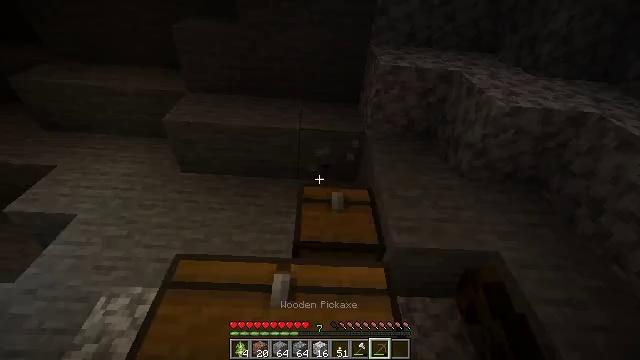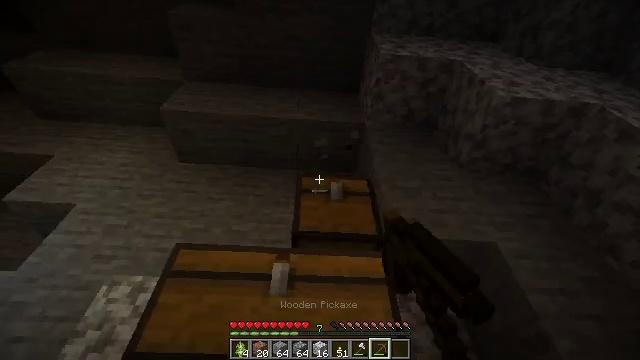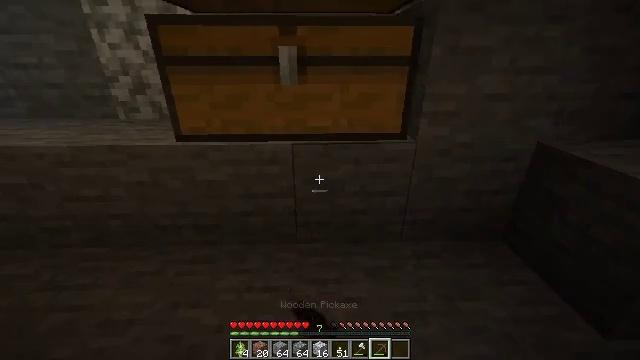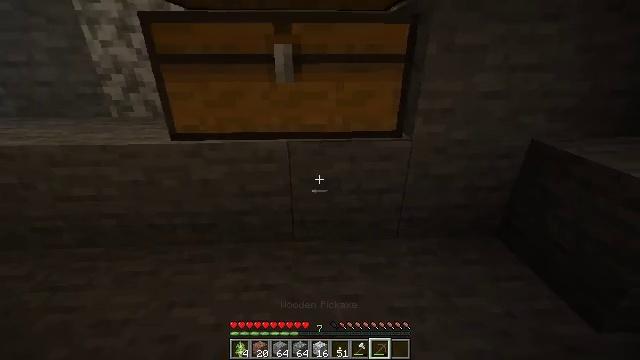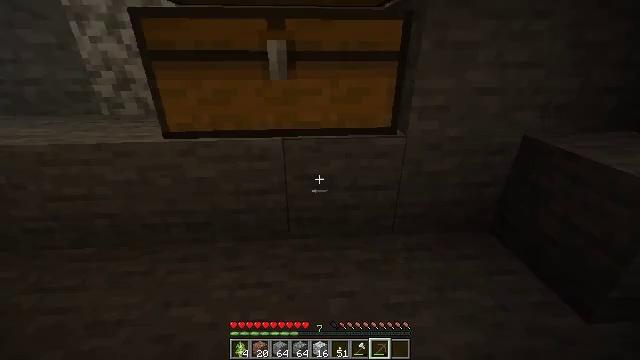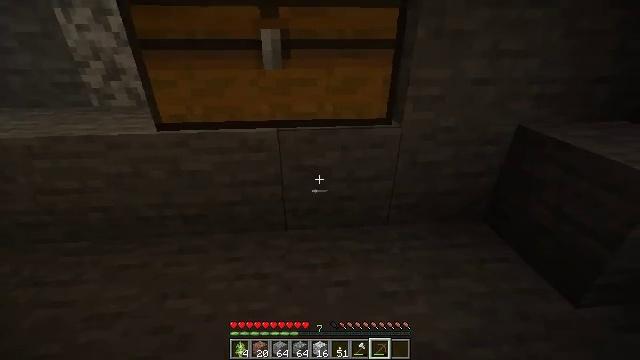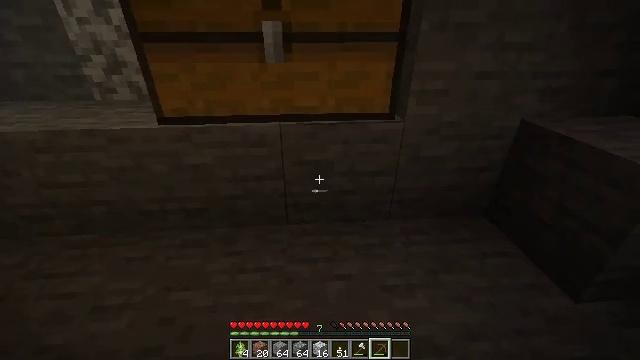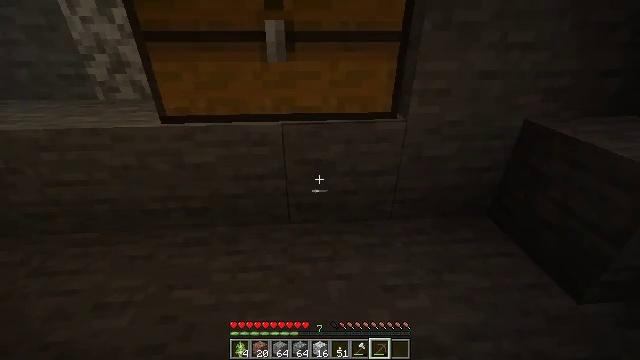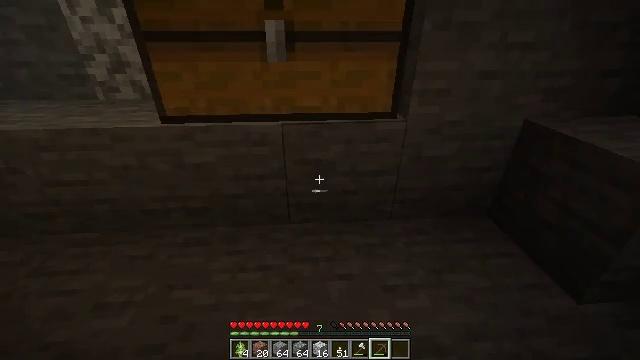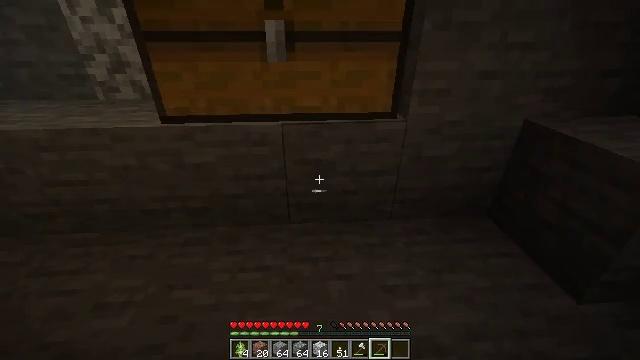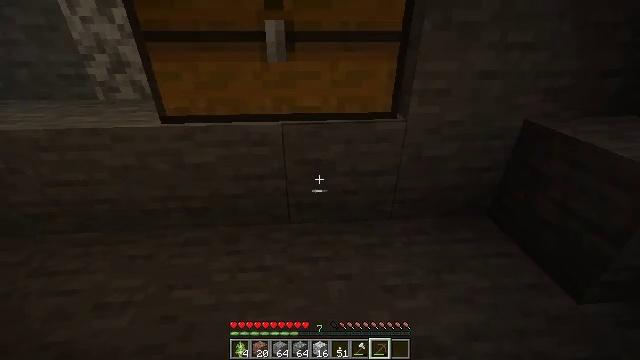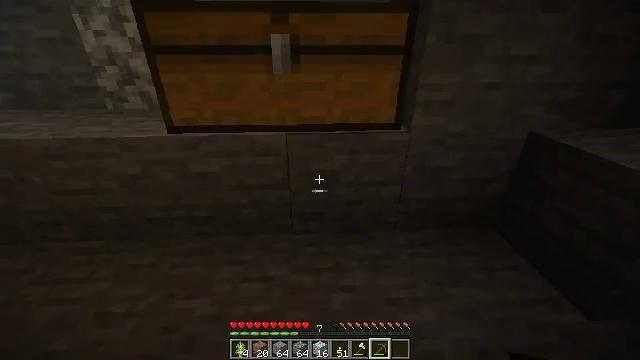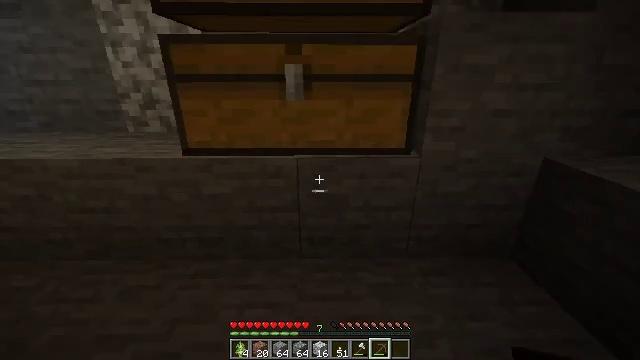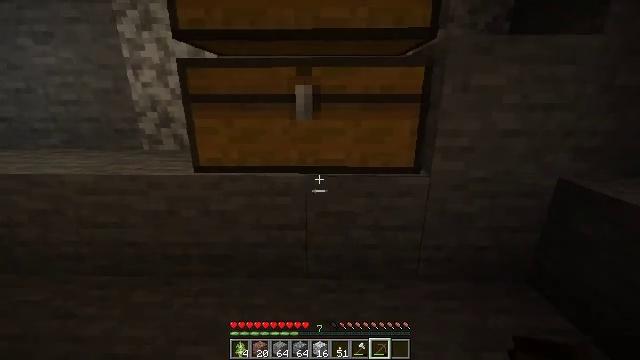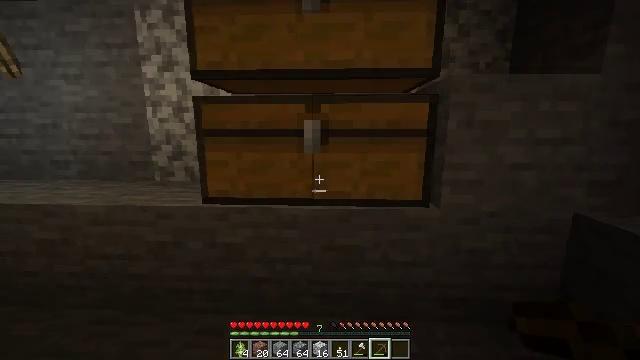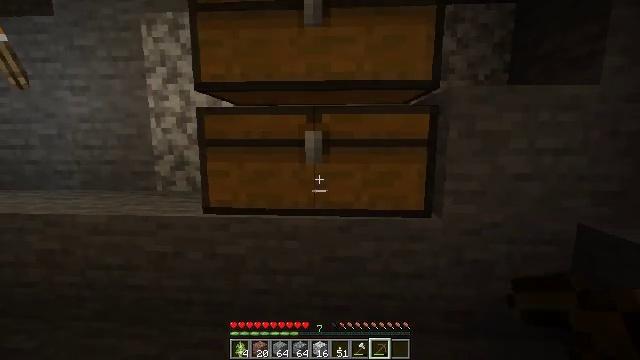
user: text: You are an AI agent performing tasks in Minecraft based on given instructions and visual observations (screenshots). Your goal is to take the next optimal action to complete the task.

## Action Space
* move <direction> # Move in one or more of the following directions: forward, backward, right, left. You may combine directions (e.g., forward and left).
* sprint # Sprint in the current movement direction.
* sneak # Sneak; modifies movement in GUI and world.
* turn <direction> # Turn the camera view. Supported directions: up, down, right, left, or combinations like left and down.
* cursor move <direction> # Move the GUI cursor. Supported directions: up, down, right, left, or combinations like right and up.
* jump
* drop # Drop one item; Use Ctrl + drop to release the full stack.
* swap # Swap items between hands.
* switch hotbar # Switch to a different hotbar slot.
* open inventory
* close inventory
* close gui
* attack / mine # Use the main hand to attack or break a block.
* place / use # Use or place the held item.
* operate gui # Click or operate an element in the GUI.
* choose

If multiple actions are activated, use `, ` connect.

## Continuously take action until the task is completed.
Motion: motion action
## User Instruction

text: Get the furnace back into your inventory.
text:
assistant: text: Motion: no_op
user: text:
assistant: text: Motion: turn left and down, use / place
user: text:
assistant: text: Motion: no_op
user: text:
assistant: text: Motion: turn right
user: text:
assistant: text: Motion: turn right and down
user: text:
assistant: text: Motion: turn down
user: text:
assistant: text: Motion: no_op
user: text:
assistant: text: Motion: no_op
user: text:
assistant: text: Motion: no_op
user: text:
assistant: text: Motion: no_op
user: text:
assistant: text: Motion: turn up
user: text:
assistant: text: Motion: turn left and up
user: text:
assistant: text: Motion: turn left and up
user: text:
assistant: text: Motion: turn left and up
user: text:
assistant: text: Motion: turn up
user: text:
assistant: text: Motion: no_op
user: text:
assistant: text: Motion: use / place
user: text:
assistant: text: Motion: use / place
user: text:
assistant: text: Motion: use / place
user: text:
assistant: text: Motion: no_op
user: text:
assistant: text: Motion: no_op
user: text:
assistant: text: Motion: open gui
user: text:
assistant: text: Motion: no_op
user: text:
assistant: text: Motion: no_op
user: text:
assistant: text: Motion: no_op
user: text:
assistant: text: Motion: no_op
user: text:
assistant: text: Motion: no_op
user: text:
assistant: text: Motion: no_op
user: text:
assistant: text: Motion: no_op
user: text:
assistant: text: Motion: cursor move right